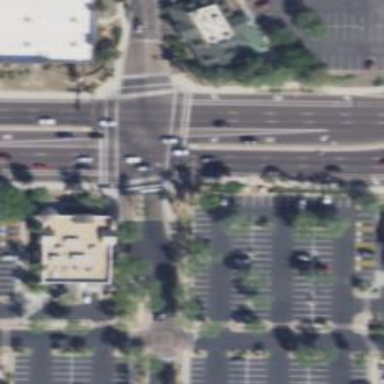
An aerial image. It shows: Solid stop line on the road marking.